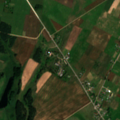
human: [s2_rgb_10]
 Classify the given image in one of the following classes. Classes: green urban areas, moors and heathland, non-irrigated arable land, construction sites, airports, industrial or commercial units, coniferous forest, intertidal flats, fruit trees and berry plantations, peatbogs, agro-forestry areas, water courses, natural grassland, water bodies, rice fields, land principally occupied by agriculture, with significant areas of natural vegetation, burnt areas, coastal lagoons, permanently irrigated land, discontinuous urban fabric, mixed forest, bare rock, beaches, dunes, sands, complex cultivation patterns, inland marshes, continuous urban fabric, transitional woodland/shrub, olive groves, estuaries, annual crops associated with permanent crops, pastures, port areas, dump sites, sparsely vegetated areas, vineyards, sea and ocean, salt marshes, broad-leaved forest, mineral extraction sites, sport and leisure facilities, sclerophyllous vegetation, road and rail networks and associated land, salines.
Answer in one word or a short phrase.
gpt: discontinuous urban fabric, non-irrigated arable land, complex cultivation patterns, land principally occupied by agriculture, with significant areas of natural vegetation, coniferous forest